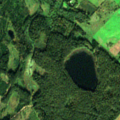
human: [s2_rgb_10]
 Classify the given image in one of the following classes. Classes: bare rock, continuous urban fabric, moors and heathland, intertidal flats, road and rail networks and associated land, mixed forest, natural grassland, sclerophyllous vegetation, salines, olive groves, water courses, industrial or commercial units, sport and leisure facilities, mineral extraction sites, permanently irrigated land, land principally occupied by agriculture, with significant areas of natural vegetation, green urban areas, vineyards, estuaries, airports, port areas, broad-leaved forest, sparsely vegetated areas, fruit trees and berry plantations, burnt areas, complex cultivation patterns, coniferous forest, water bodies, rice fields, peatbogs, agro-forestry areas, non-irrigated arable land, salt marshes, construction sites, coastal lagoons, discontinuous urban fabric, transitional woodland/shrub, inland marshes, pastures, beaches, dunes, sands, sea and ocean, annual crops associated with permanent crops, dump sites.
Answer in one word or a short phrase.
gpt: non-irrigated arable land, broad-leaved forest, coniferous forest, transitional woodland/shrub